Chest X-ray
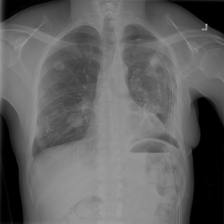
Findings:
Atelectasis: negative
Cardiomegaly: negative
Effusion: negative
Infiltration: negative
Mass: negative
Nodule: negative
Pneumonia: negative
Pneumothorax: positive
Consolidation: negative
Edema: negative
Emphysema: negative
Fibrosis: negative
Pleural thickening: negative
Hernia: negative